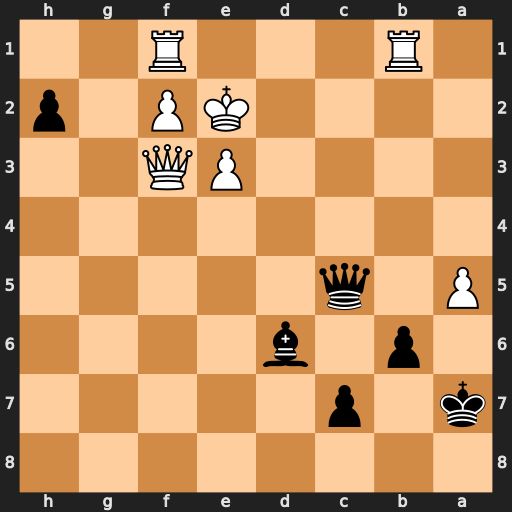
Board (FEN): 8/k1p5/1p1b4/P1q5/8/4PQ2/4KP1p/1R3R2
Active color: b
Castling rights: -
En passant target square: -
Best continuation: Qc2+